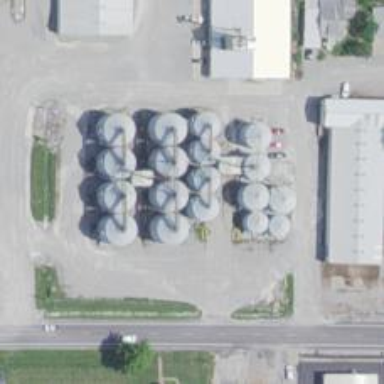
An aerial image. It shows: Silo.